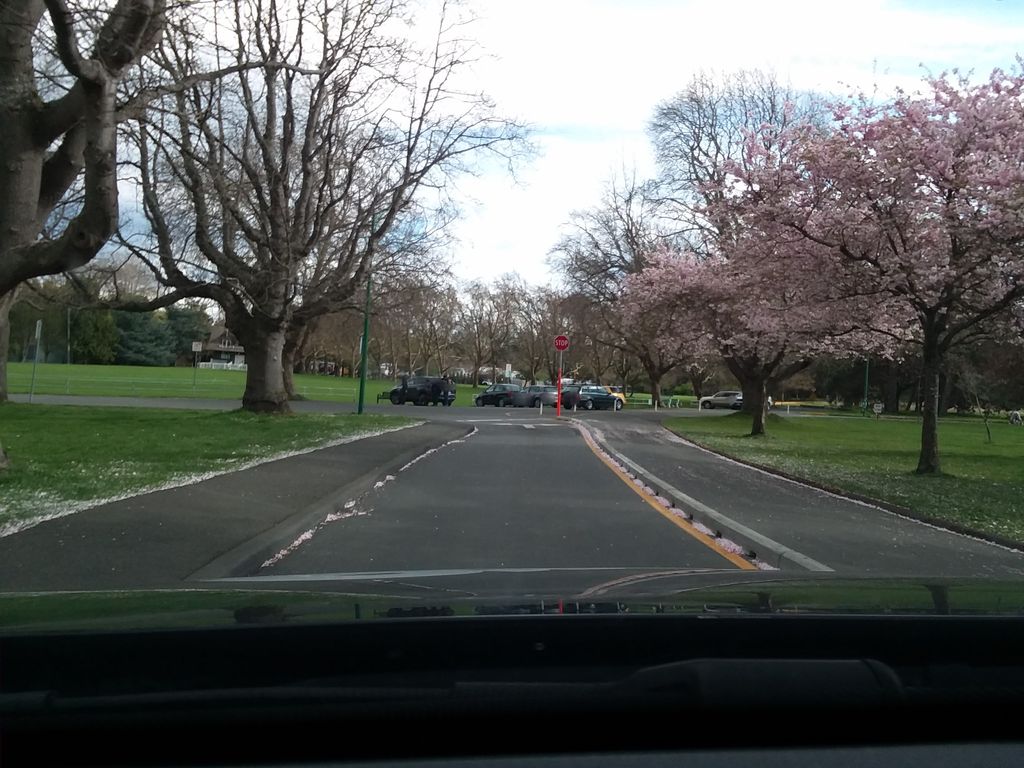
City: victoria